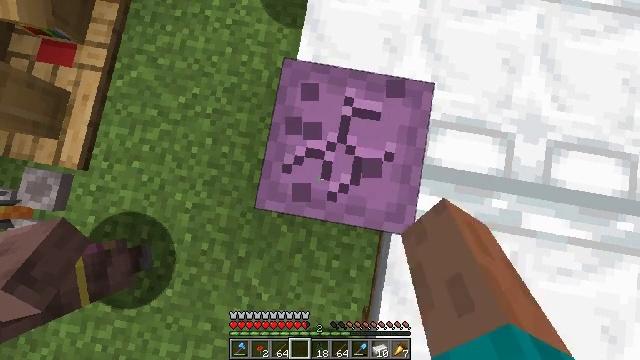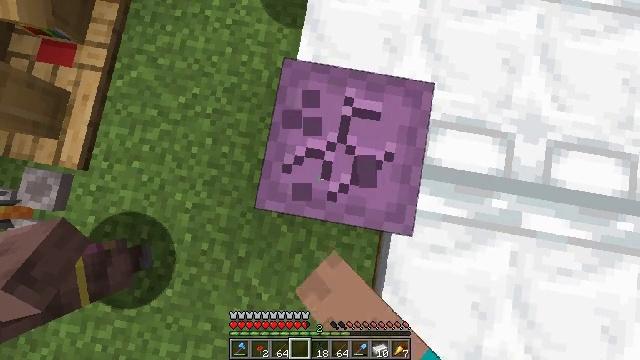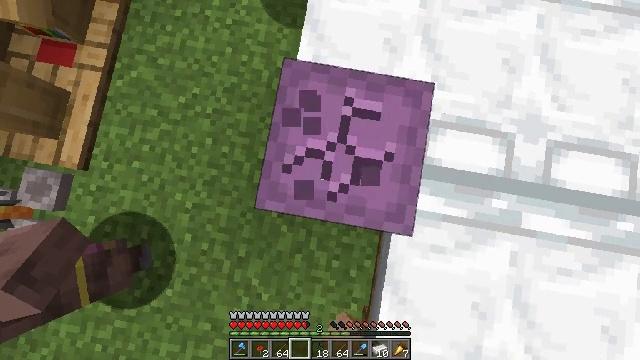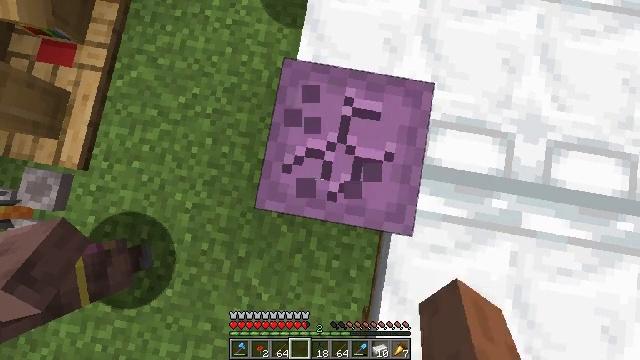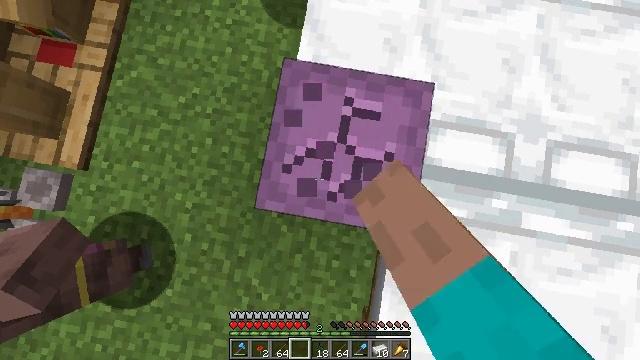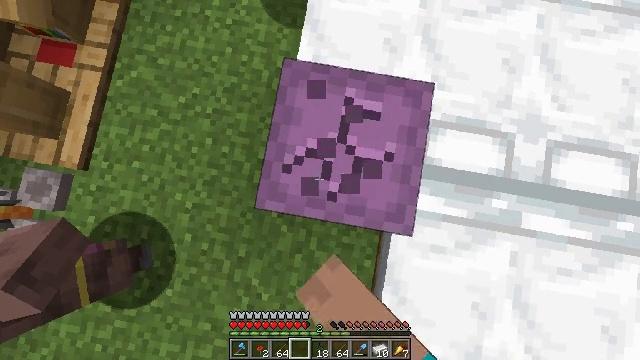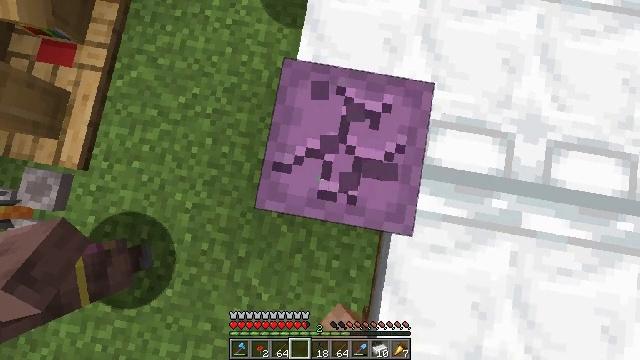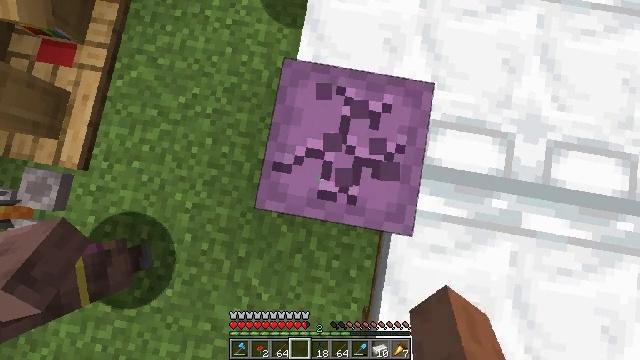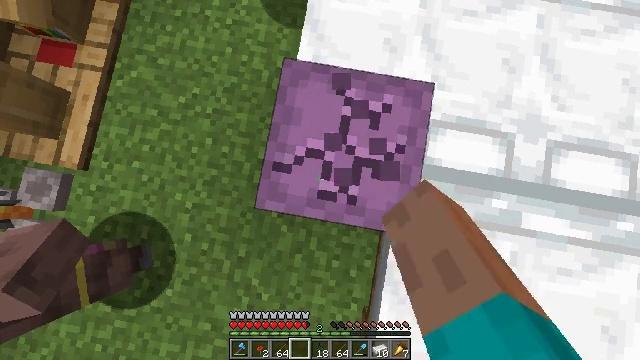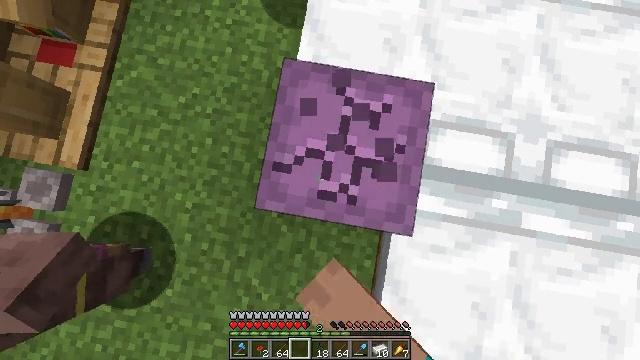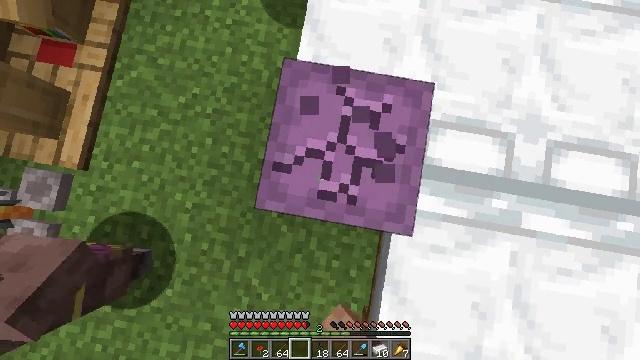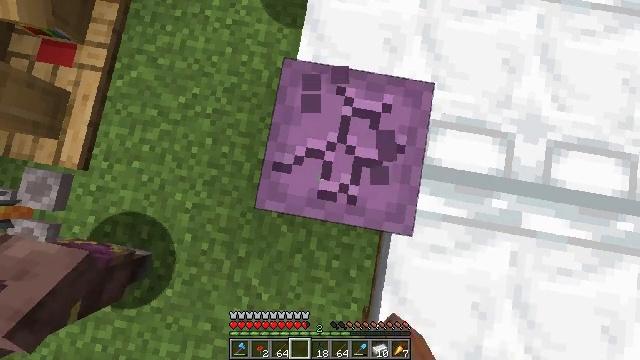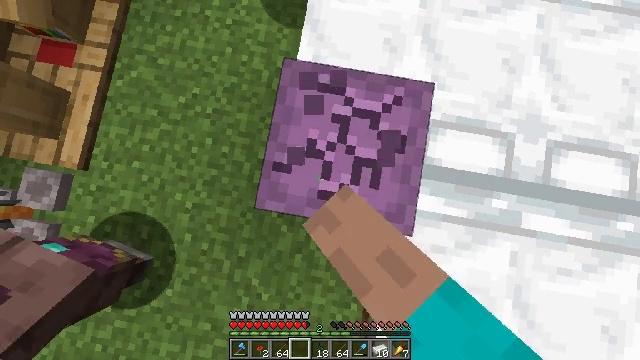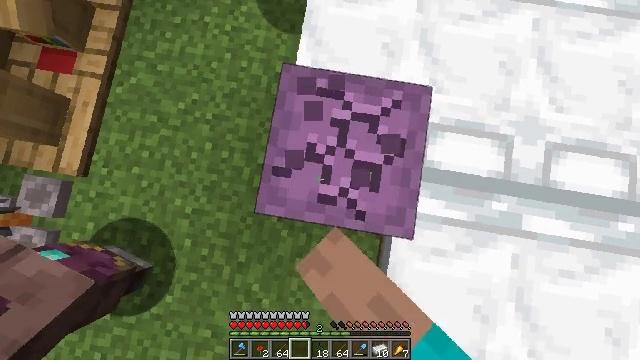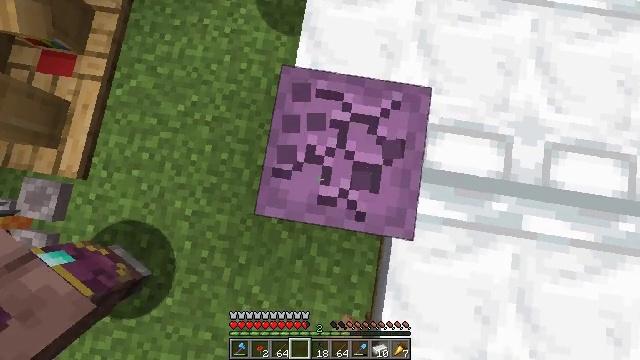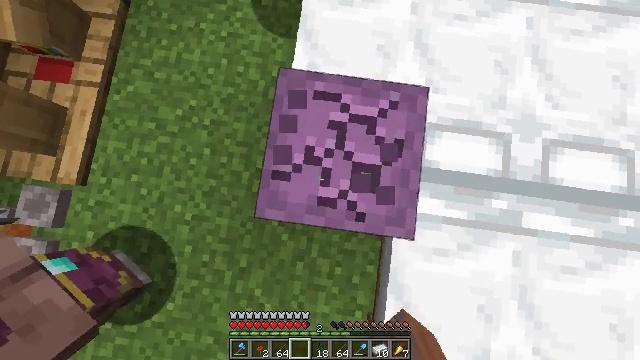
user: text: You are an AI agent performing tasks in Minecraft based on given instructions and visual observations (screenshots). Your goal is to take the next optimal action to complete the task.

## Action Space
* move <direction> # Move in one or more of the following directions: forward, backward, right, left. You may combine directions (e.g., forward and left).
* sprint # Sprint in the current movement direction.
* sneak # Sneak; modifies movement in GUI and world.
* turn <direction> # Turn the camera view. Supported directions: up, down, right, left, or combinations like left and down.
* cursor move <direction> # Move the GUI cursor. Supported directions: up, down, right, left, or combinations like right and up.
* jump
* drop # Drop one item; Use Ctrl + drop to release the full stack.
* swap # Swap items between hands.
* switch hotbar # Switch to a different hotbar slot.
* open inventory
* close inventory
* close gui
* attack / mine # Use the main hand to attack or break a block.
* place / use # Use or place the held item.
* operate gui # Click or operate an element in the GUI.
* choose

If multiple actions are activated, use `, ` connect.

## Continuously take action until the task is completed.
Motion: motion action
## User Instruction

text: Gather the shulker box for storage.
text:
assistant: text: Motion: attack / mine
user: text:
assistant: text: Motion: attack / mine
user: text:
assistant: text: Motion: attack / mine
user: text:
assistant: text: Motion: attack / mine
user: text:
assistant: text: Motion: attack / mine
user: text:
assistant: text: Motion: attack / mine
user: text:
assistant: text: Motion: attack / mine
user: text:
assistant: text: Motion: attack / mine
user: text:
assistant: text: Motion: attack / mine
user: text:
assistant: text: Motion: attack / mine
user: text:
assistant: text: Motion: attack / mine
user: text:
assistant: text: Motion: attack / mine
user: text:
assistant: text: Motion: attack / mine
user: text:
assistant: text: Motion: attack / mine
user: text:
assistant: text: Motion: turn right, attack / mine
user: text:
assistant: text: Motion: attack / mine
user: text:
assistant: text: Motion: attack / mine
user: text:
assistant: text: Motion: attack / mine
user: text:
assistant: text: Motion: attack / mine
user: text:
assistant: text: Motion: turn up, attack / mine
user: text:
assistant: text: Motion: attack / mine
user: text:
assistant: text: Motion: attack / mine
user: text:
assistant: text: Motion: turn right, attack / mine
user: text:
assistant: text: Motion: turn right, attack / mine
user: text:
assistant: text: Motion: attack / mine
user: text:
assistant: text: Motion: attack / mine
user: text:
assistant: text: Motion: attack / mine
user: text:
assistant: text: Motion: attack / mine
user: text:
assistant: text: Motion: attack / mine
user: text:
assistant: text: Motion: attack / mine